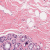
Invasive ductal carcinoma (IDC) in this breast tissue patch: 0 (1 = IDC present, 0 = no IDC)